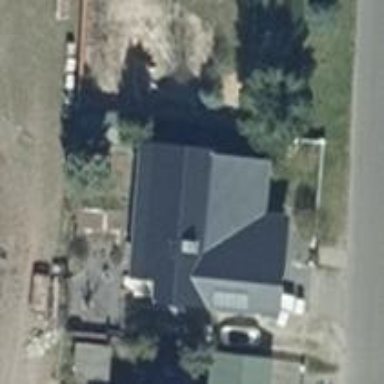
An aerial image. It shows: Black building with skillion roof oriented along its length.